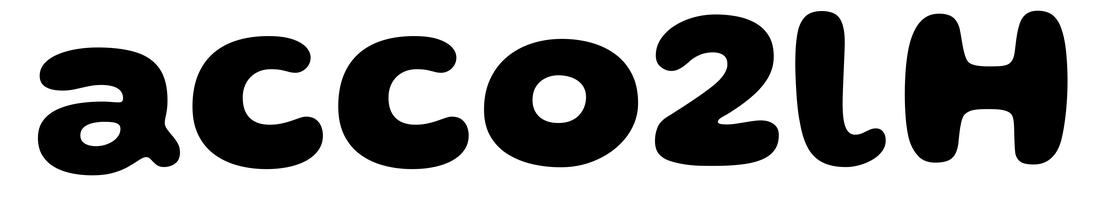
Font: Gluten_Bold